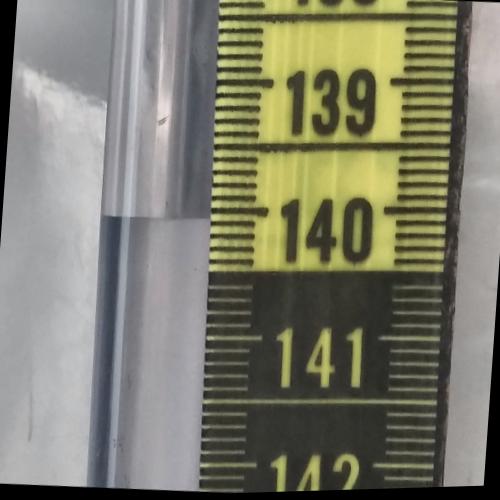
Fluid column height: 140.1 cm